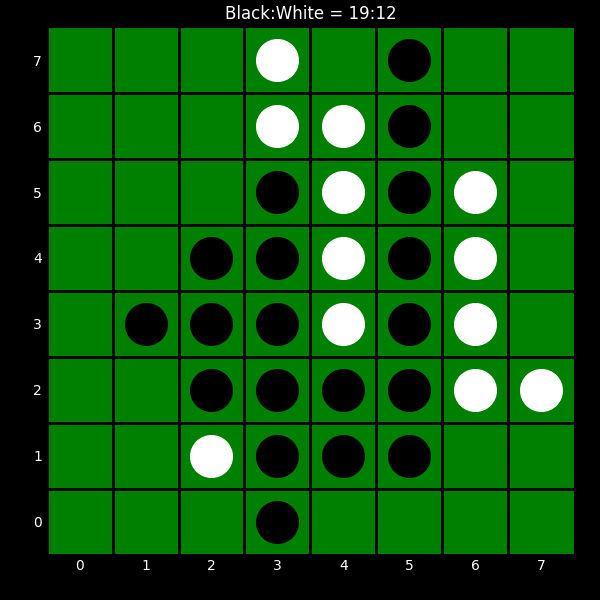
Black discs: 19
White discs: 12